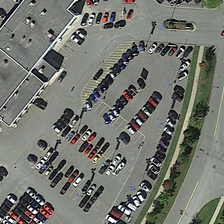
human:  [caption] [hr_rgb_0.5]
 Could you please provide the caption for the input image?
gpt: this car is parked in a parking lot .

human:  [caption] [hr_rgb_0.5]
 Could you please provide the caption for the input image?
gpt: many green lawns are planted outside the parking lot .

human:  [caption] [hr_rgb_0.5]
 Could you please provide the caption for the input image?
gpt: this car is parked in a parking lot .

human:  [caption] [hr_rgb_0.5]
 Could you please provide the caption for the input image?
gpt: many green lawns are planted outside the parking lot .

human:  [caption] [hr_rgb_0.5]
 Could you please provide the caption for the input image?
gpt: many green lawns are planted outside the parking lot .